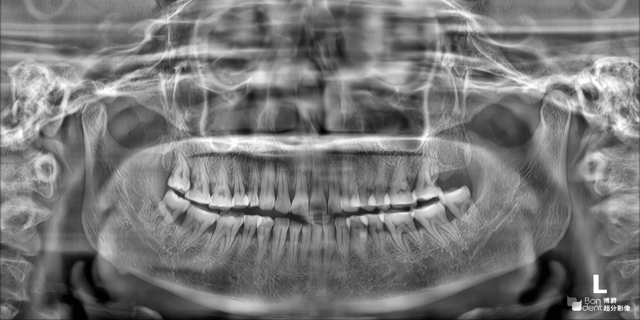
adult